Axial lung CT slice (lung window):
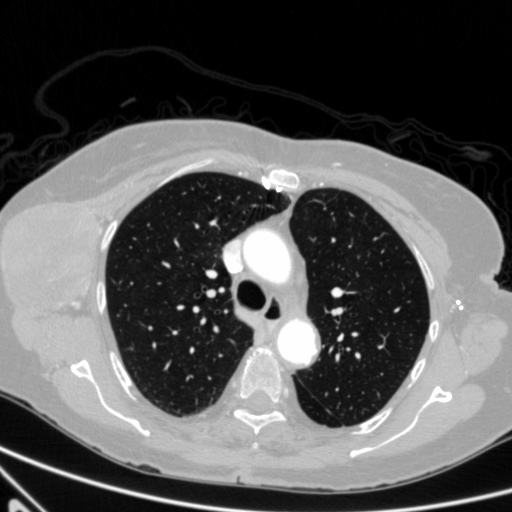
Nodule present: no